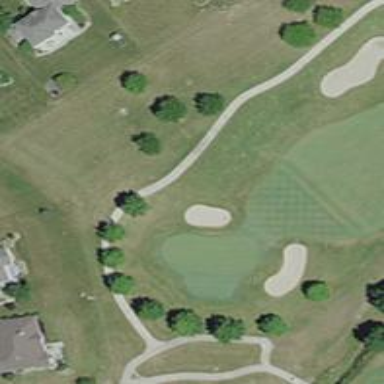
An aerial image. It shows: Path used for both walking and golf.